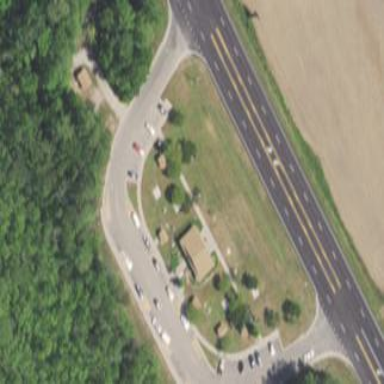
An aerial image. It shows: Rest area along the road.